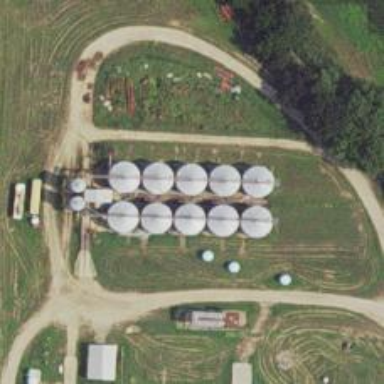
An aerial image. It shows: Silo.